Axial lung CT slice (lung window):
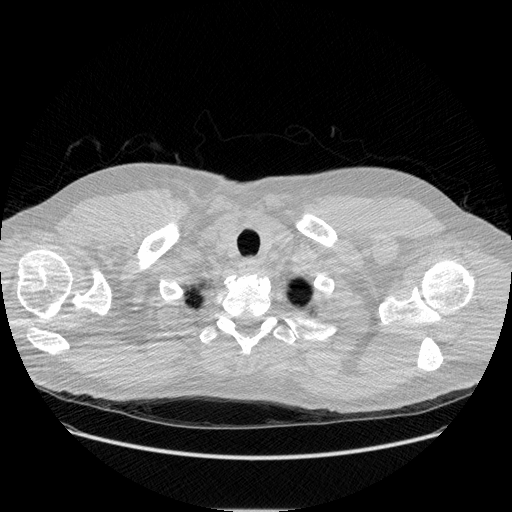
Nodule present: no